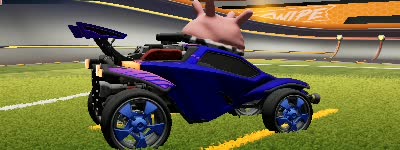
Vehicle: octane